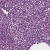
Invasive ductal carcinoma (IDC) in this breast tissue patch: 1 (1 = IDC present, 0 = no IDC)